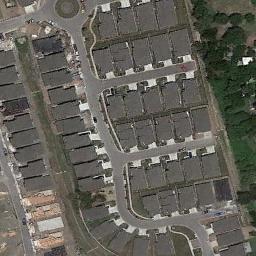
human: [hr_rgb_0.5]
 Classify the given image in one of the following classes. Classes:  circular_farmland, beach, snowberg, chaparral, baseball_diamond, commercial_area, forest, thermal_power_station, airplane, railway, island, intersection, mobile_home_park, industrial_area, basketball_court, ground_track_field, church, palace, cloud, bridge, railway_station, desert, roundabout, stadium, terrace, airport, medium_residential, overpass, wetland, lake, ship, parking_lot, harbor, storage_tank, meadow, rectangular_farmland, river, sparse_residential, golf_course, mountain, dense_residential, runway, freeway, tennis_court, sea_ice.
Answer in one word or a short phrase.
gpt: mobile_home_park